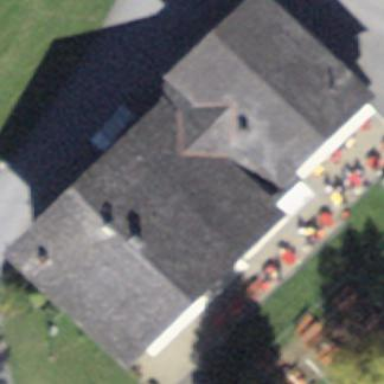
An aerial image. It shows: Building that is combination of restaurant and hotel.